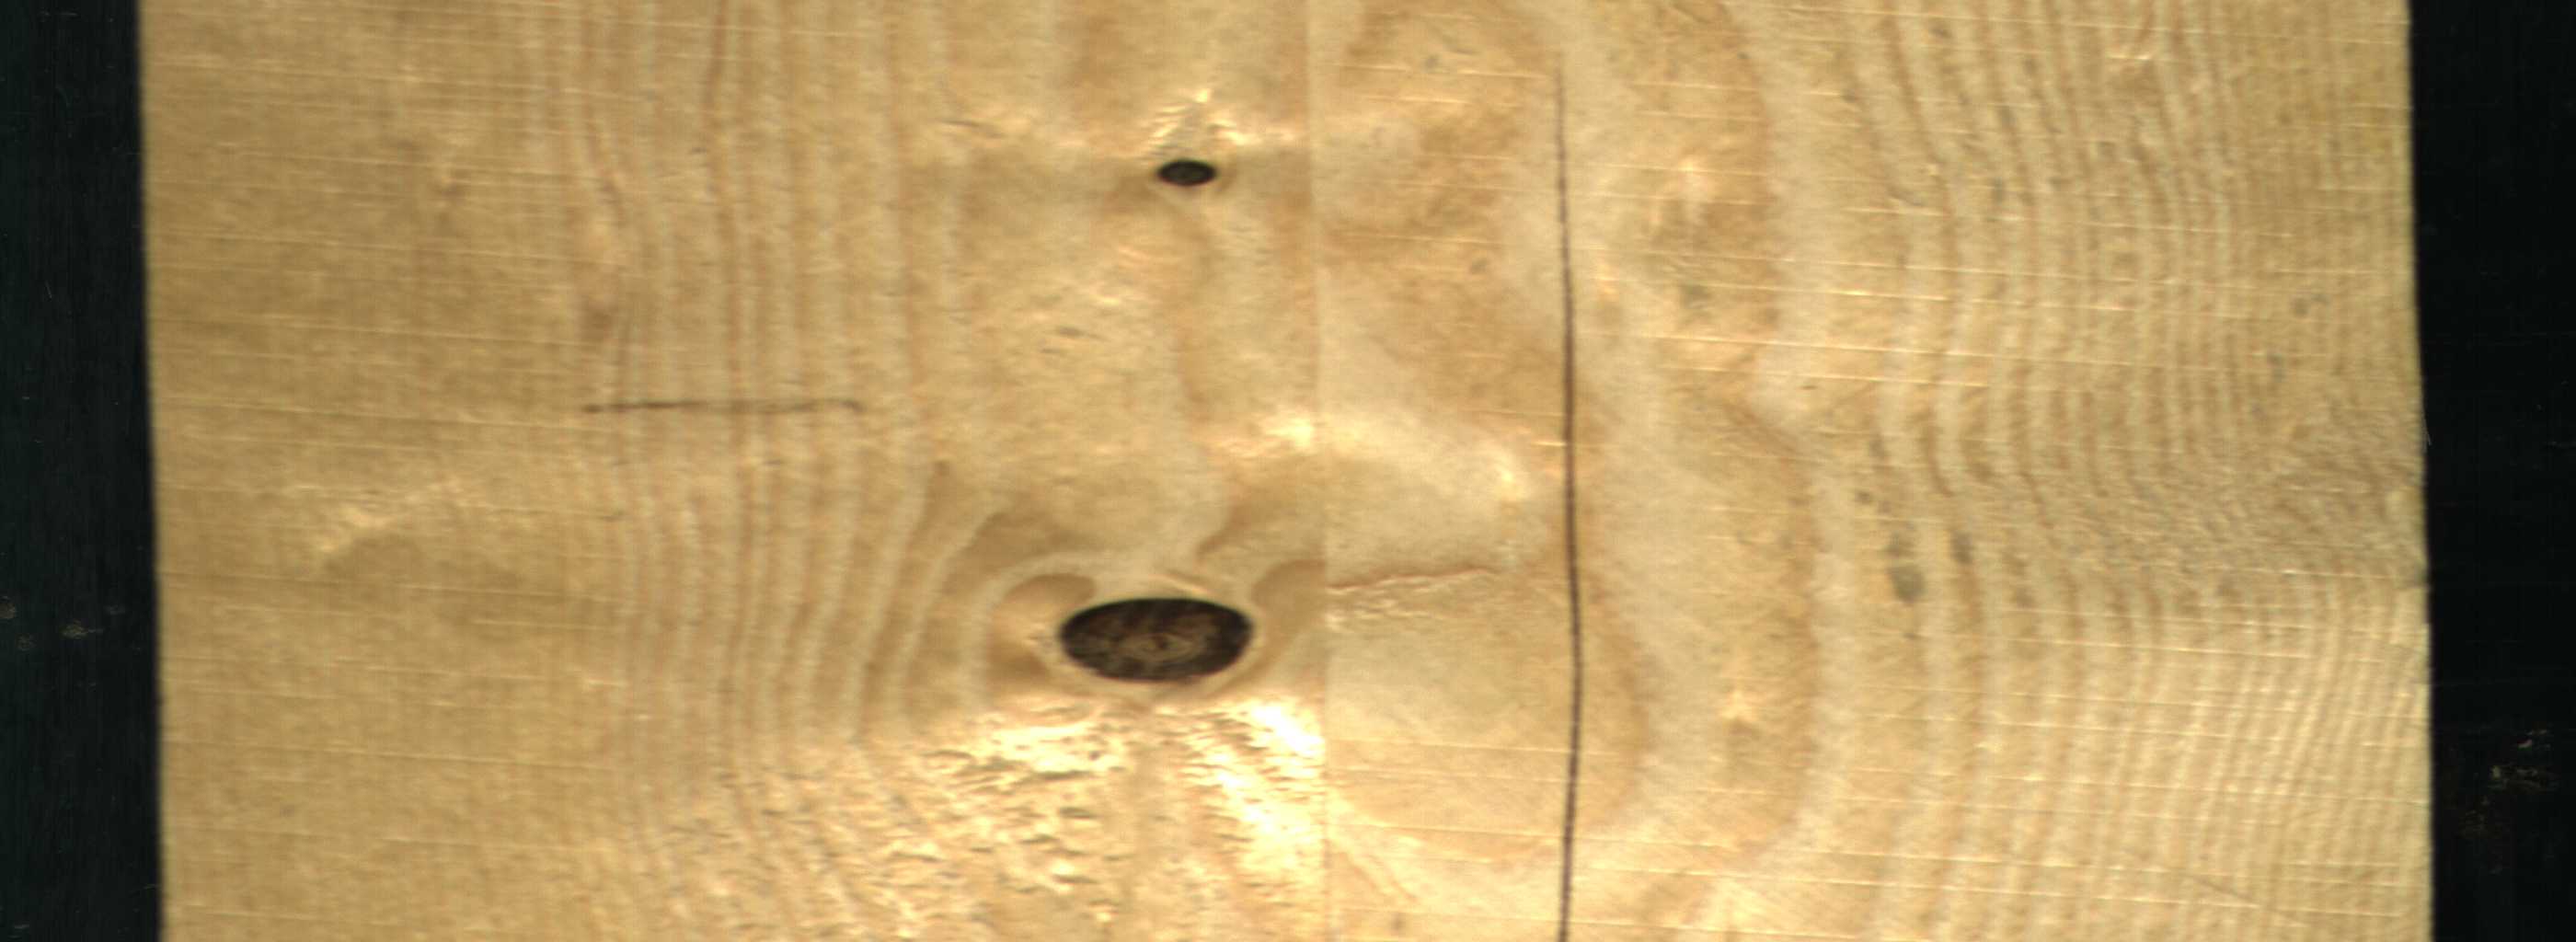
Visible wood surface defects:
Crack
Dead_Knot
Dead_Knot